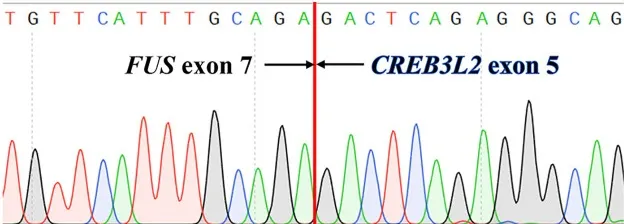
Molecular findings. (C) Sanger sequencing analysis confirmed the presence of the FUS::CREB3L2 fusion gene.
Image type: chart (chart)